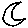
Label: moon